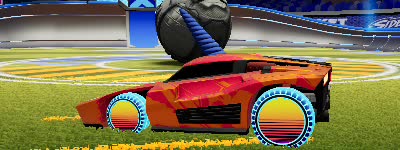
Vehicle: breakout